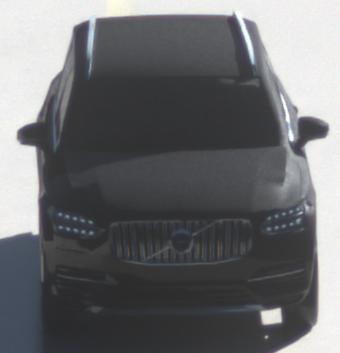
Make: Volvo
Model: XC90 B5
Detailed model: XC90 (L)
Model produced from: 2019/08
Model produced until: 2020/04
Doors: 5
Color: black
Road condition: wet road
Daytime: sunrise or sunset
Contrast: medium contrast